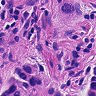
Metastatic tissue present: yes